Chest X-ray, AP view. Patient: 60 years old, sex F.
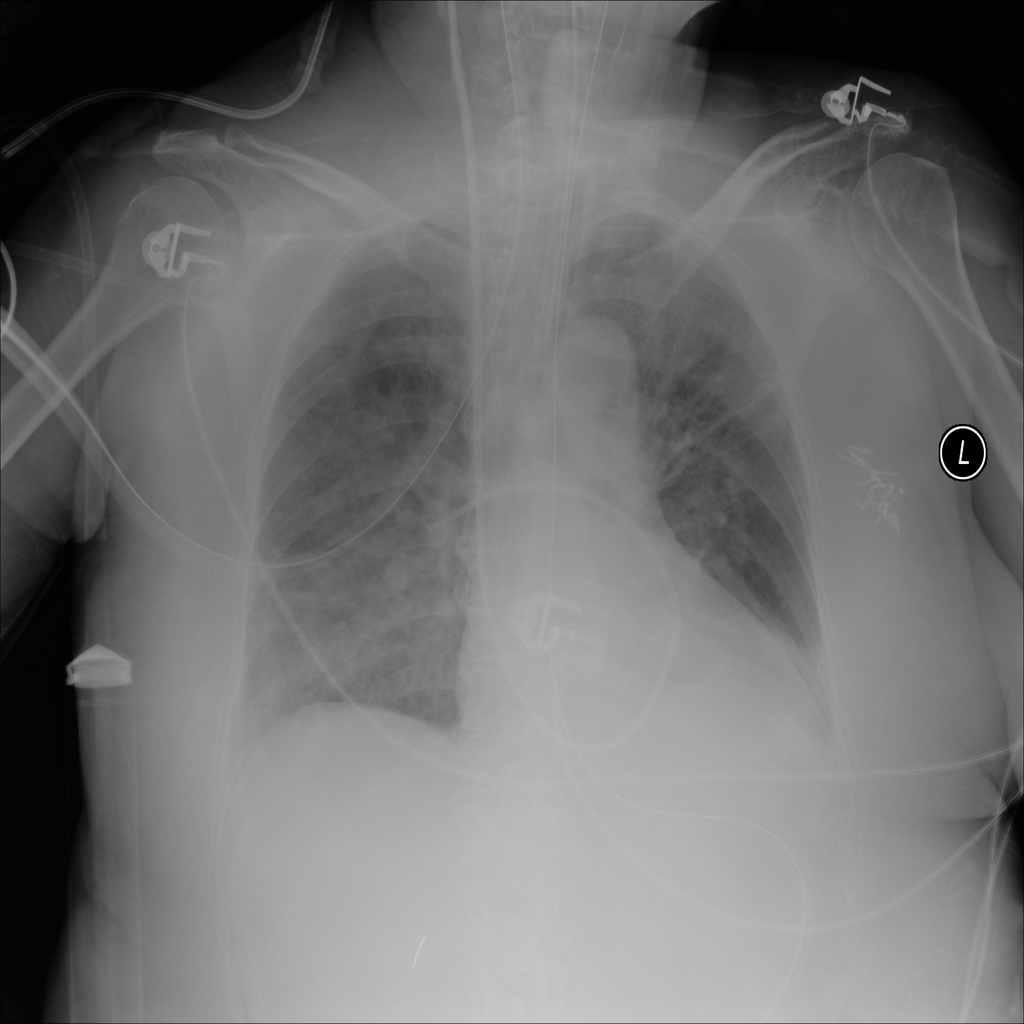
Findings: Effusion, Infiltration